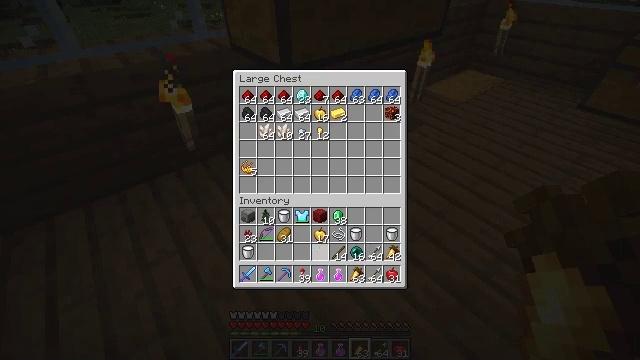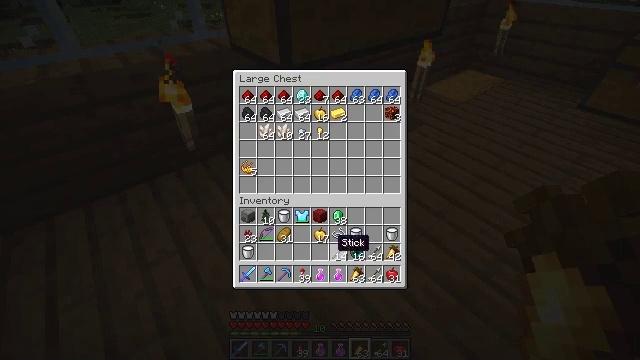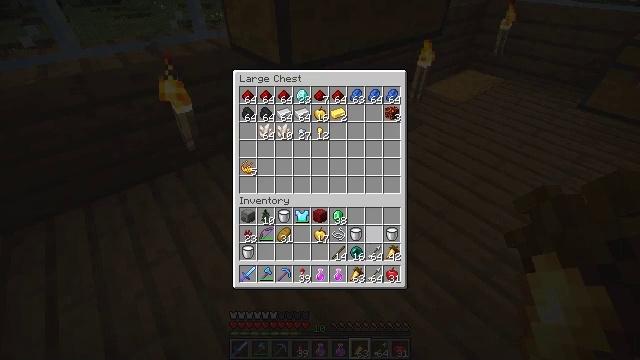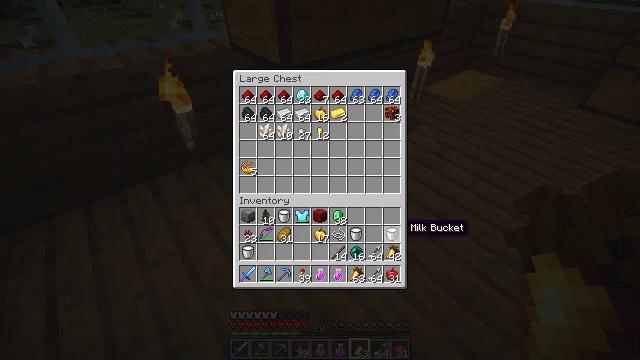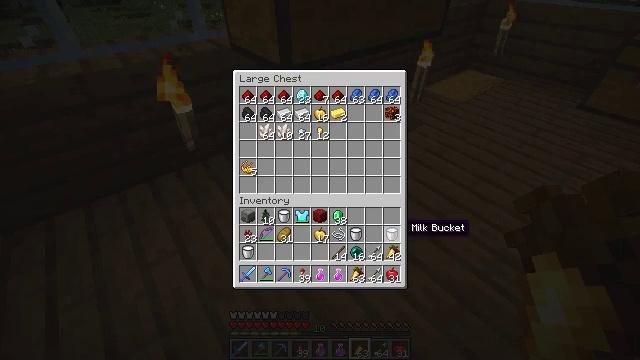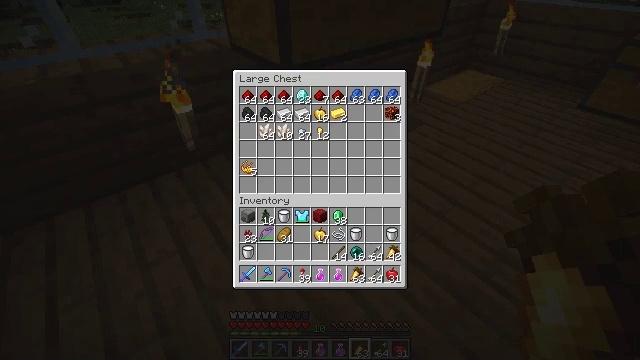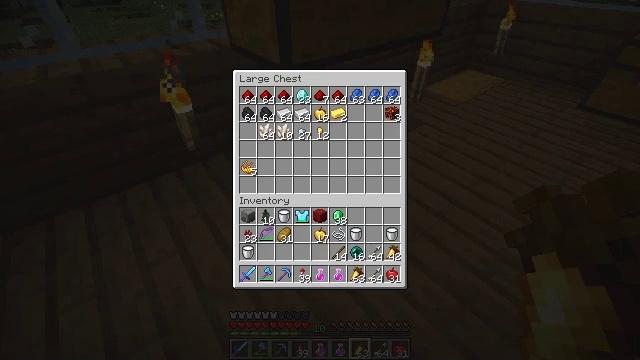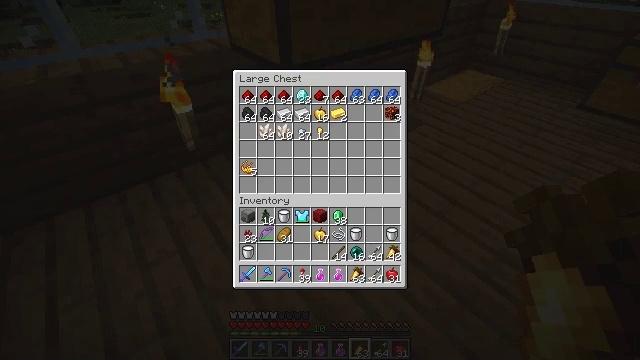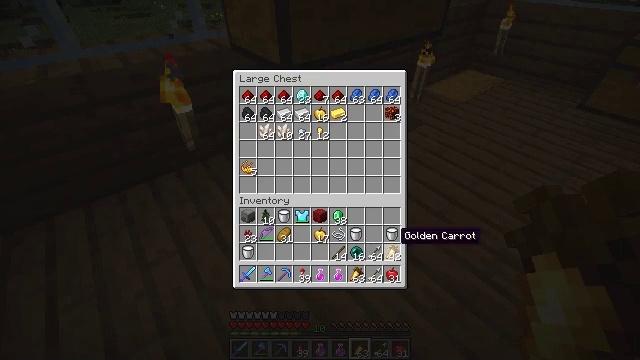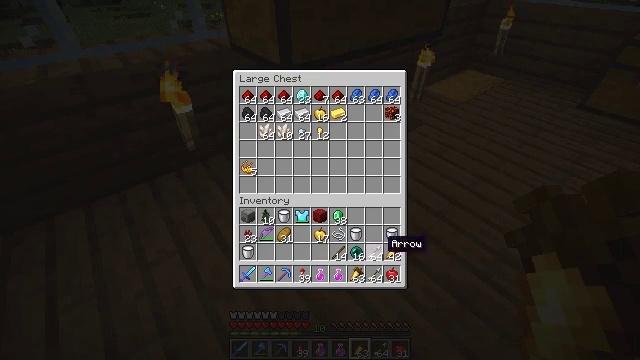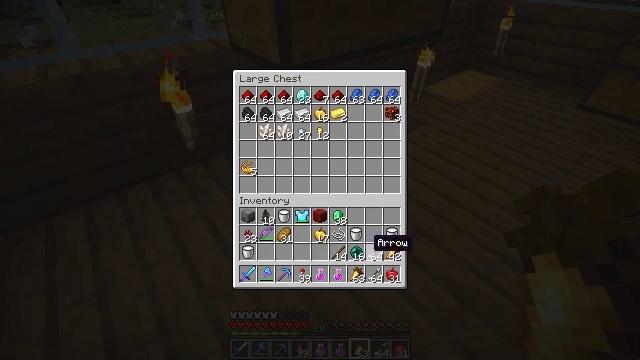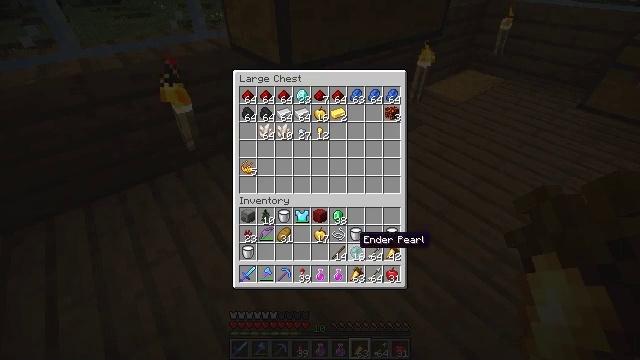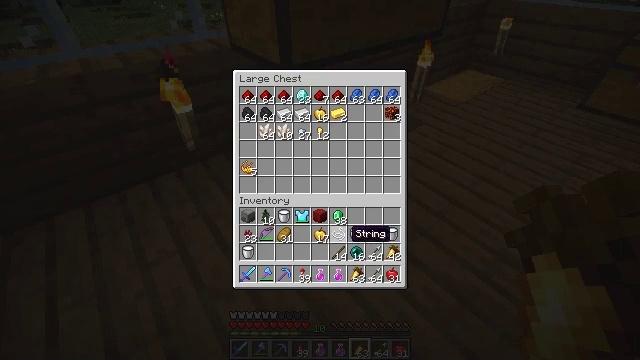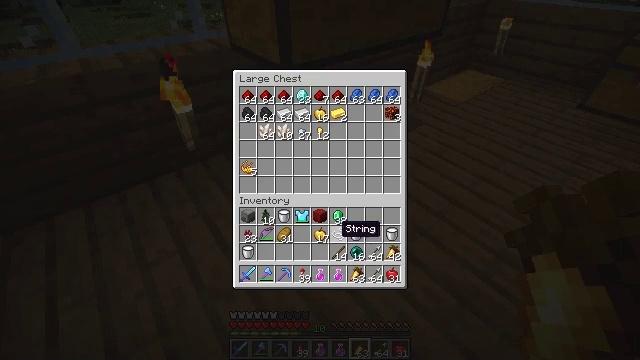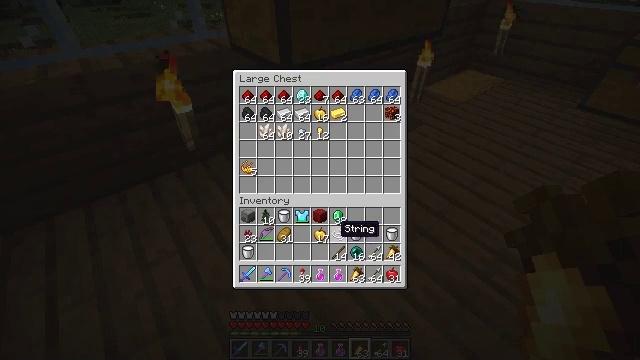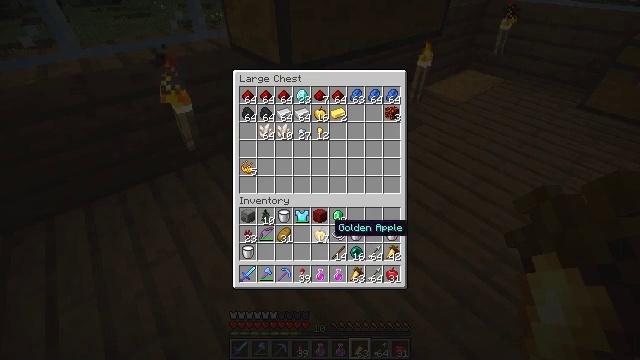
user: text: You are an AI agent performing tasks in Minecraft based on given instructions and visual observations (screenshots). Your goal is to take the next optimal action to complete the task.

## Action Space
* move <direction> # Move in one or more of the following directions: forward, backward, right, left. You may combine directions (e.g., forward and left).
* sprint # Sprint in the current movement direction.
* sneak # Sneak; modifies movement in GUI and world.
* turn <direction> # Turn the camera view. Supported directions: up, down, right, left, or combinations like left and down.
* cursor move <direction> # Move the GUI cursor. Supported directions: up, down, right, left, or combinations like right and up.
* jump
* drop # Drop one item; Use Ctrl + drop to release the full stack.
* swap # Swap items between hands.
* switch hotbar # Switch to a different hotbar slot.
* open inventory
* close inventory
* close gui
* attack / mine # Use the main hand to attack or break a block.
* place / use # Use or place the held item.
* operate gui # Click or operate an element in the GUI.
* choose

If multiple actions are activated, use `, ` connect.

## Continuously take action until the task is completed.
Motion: motion action
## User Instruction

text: Drop a spruce sapling.
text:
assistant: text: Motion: sneak, cursor move right, operate gui
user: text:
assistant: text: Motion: sneak, cursor move right and up
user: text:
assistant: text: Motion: sneak, cursor move right
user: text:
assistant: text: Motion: sneak
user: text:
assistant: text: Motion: sneak
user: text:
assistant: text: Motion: sneak
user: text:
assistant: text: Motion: sneak
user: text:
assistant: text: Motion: sneak, cursor move left and down
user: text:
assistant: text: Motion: sneak, cursor move left and down
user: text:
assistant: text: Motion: sneak, cursor move left
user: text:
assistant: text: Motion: sneak, cursor move left
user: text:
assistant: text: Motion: sneak, cursor move left
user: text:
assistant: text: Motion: sneak, cursor move left
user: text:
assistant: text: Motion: sneak
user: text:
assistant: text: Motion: sneak
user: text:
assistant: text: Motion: sneak
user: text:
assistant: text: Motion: sneak
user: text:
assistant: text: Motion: sneak
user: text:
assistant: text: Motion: no_op
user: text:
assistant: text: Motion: no_op
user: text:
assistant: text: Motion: no_op
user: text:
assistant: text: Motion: no_op
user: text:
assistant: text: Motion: no_op
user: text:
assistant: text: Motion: no_op
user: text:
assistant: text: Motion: no_op
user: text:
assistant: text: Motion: no_op
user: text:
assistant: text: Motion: cursor move up
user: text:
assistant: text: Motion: no_op
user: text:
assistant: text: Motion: no_op
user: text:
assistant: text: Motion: cursor move up